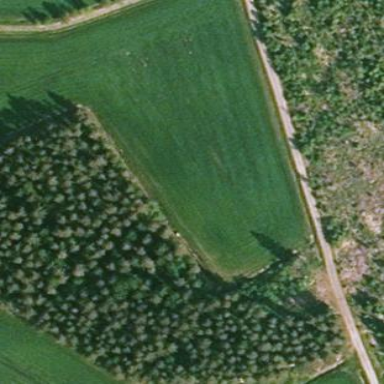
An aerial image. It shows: Forest with needle-leaved trees.